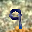
Label: 9